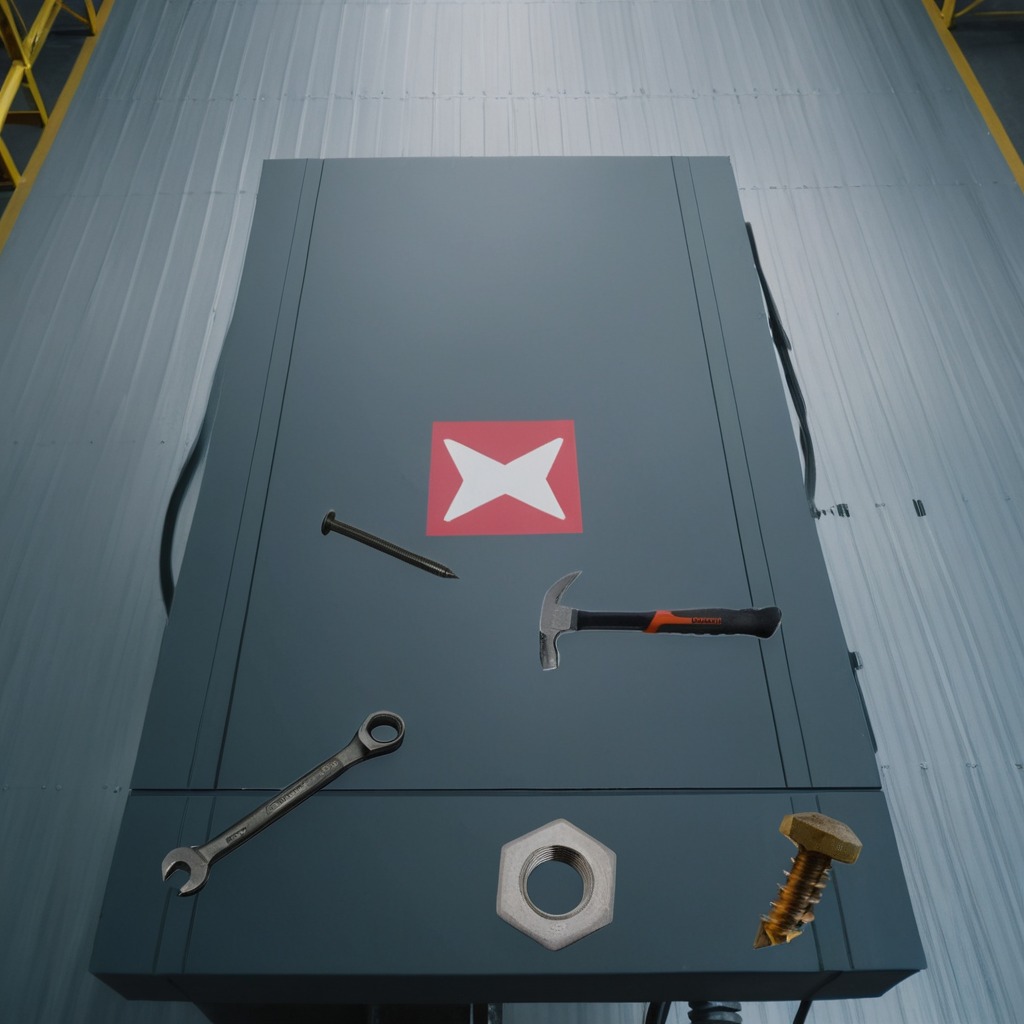
A hammer, an iron nail, a metal machine screw, a metal nut, and a wrench are lying on the toolbox surface.